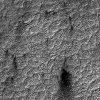
Atmospheric dust classification: not_dusty